You are looking at a signal-to-image encoding: consecutive vibration samples arranged as the rows of a grayscale square. What is the most likely bearing condition (normal, inner_race, outer_race, ball)?
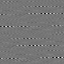
Answer: outer_race